Field crop: tomato
Growth stage: 1
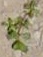
Species: portulaca